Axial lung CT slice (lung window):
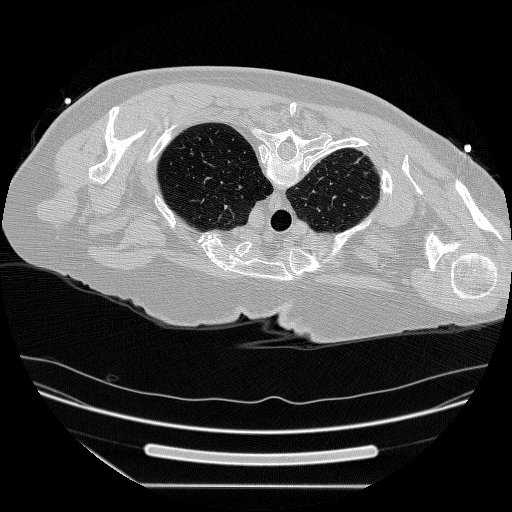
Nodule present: no